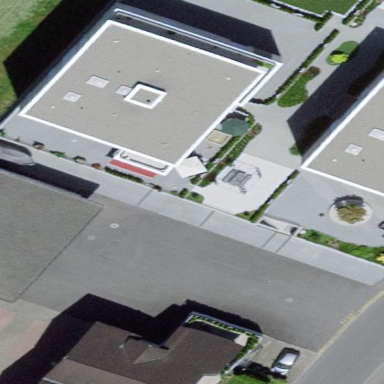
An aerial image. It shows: Flat-roofed apartment building.